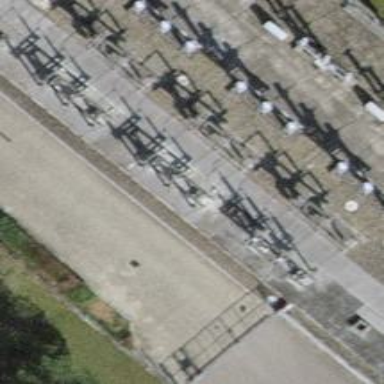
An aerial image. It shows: Insulator used in power equipment.